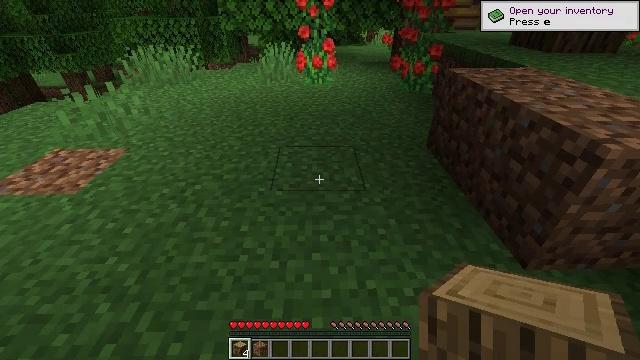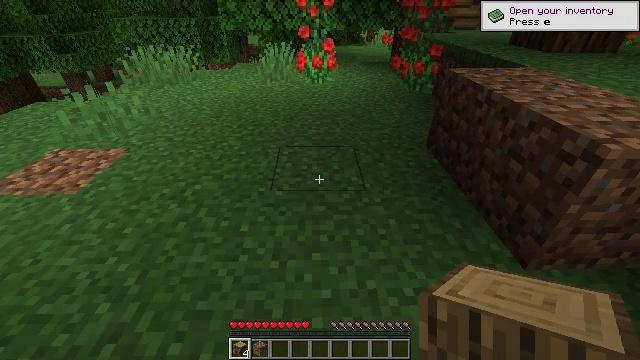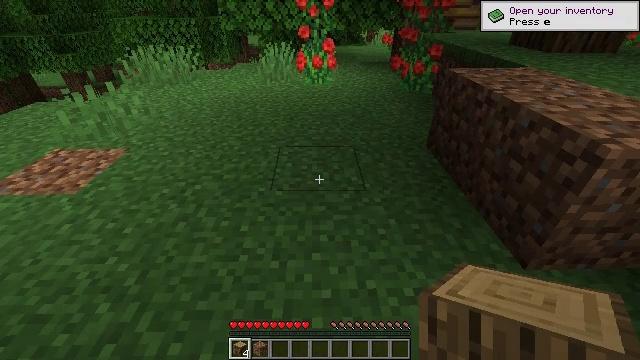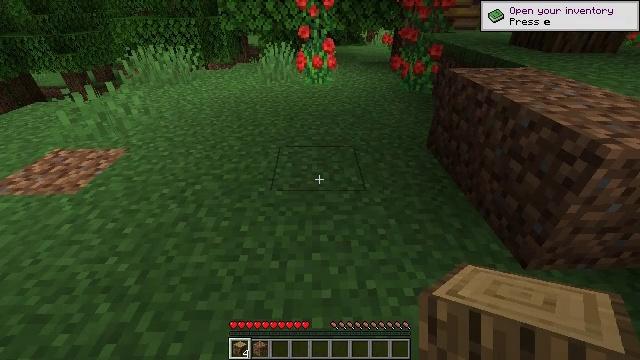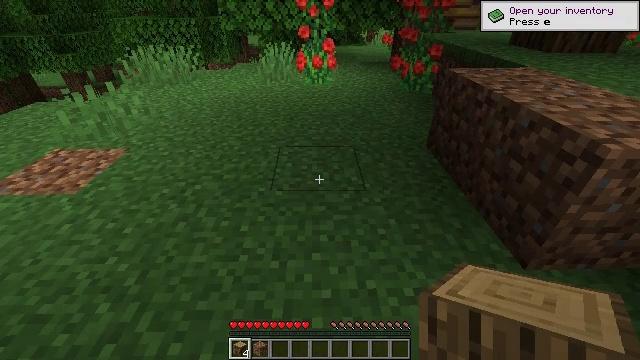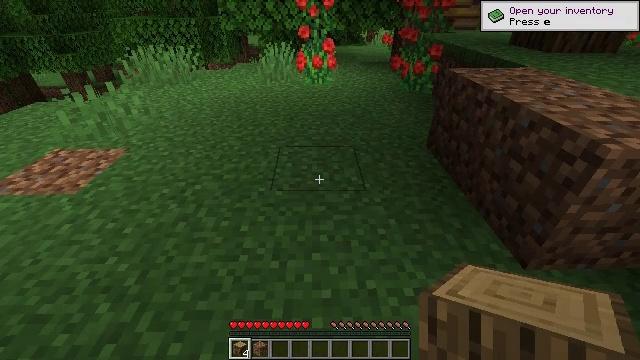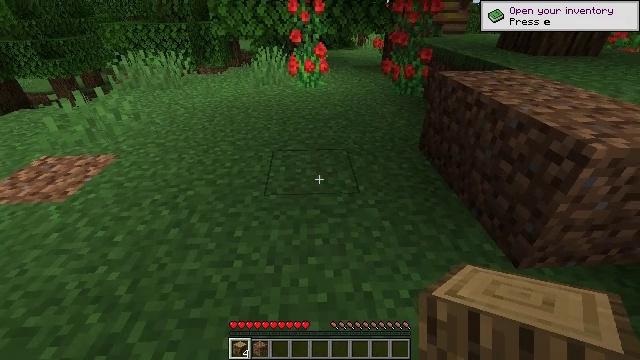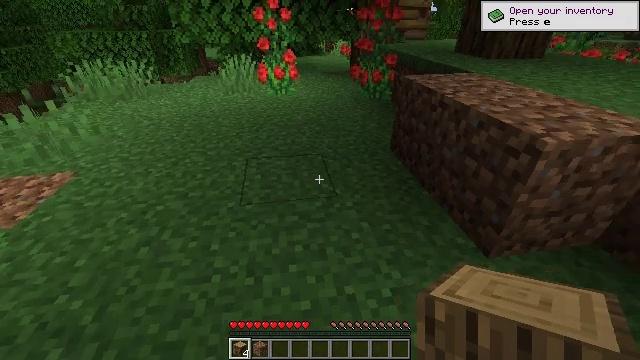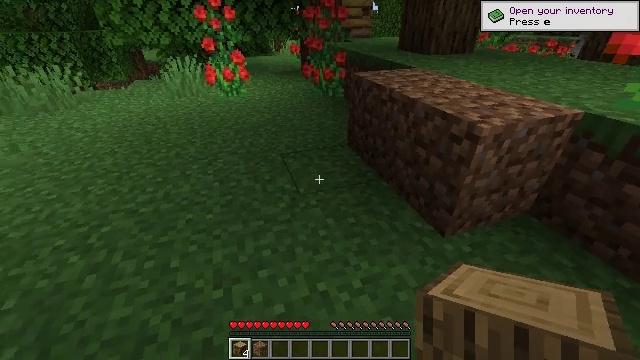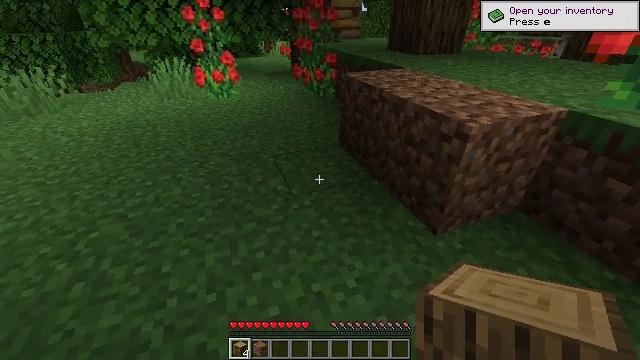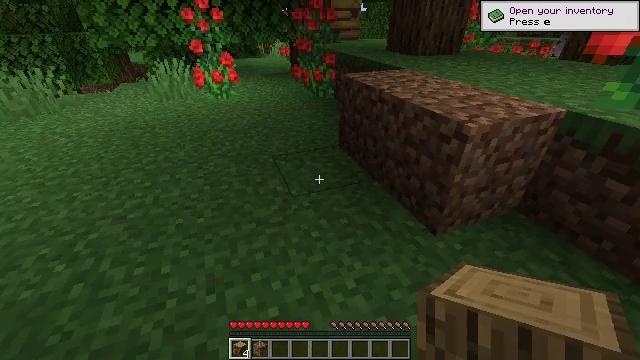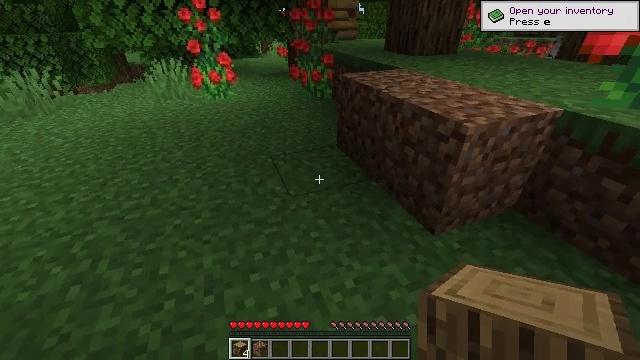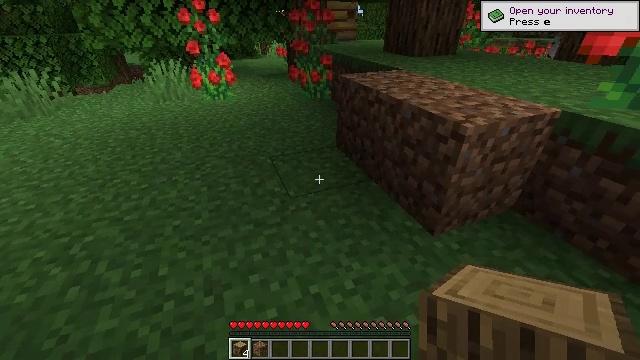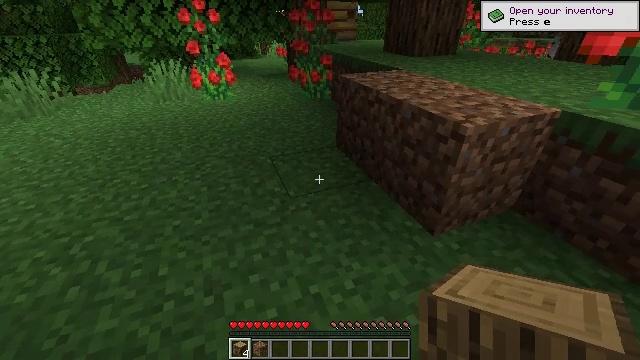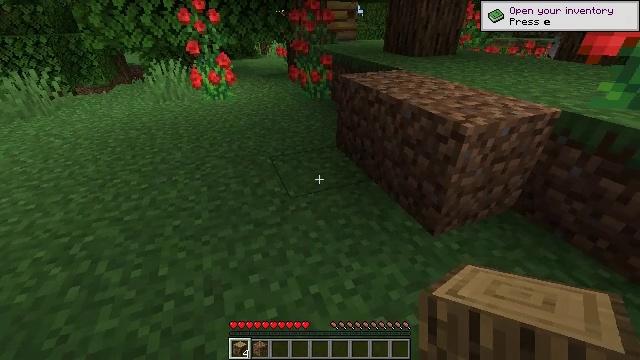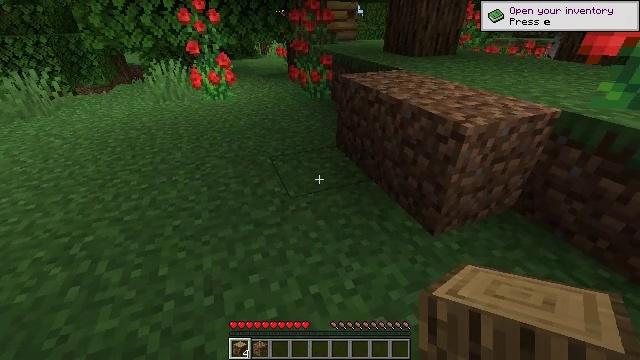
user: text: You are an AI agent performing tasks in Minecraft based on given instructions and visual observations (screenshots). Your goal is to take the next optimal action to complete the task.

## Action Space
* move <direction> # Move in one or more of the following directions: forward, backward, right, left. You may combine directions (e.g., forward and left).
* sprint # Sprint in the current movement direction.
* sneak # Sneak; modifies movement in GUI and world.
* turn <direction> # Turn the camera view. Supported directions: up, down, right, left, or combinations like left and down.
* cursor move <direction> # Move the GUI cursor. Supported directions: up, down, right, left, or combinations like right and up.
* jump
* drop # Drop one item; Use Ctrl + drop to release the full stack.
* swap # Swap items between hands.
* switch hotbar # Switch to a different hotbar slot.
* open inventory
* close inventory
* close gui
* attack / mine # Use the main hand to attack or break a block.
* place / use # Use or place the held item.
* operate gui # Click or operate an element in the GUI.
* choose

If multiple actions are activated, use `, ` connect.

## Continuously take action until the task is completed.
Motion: motion action
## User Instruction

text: Turn logs into oak wood blocks.
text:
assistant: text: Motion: no_op
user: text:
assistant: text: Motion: no_op
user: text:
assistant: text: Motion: no_op
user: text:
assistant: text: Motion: no_op
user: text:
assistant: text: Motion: no_op
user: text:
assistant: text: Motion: no_op
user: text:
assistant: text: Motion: no_op
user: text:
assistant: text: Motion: no_op
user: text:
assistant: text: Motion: no_op
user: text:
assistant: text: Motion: no_op
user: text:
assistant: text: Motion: turn right
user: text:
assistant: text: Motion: turn right and up
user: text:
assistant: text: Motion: turn right
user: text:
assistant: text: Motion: turn right
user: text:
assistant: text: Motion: no_op
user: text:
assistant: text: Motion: no_op
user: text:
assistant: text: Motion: no_op
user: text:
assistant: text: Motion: no_op
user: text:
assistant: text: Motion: no_op
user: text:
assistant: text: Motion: no_op
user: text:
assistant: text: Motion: no_op
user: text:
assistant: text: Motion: no_op
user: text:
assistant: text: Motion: no_op
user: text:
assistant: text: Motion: no_op
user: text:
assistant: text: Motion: open inventory
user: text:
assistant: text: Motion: open inventory
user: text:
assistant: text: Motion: open inventory
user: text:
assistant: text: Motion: no_op
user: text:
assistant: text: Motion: no_op
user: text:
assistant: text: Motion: no_op